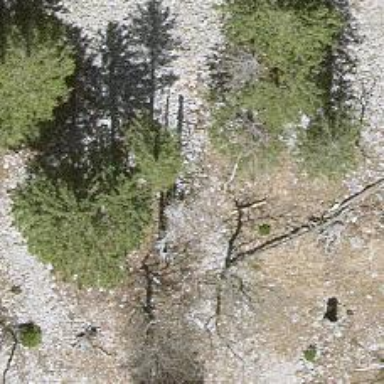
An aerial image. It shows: Beautiful tree in nature.